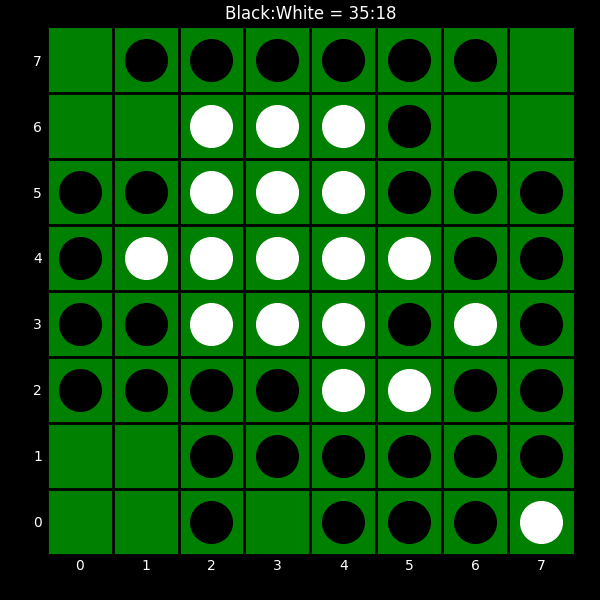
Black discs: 35
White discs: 18